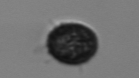
Label: Pseudochattonella_farcimen